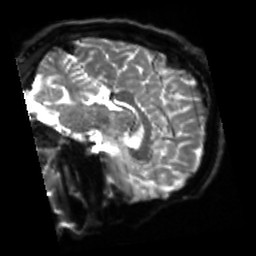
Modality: sbref
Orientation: sagittal
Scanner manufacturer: siemens
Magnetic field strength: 3 T
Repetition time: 4 s
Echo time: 0.0594 s